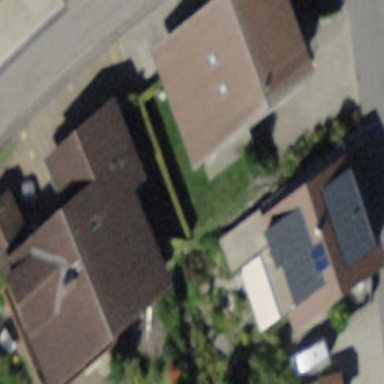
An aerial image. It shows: Residential building.